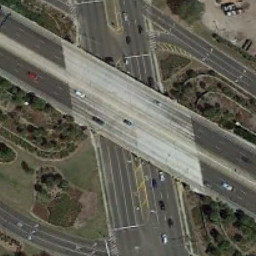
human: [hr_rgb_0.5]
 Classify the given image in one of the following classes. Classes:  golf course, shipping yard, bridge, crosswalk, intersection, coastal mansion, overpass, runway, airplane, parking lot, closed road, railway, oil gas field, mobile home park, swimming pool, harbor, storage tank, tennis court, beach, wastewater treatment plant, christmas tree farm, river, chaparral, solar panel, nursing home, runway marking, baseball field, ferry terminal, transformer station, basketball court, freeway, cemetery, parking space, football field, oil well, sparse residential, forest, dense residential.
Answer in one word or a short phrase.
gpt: overpass